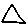
Label: triangle